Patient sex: M
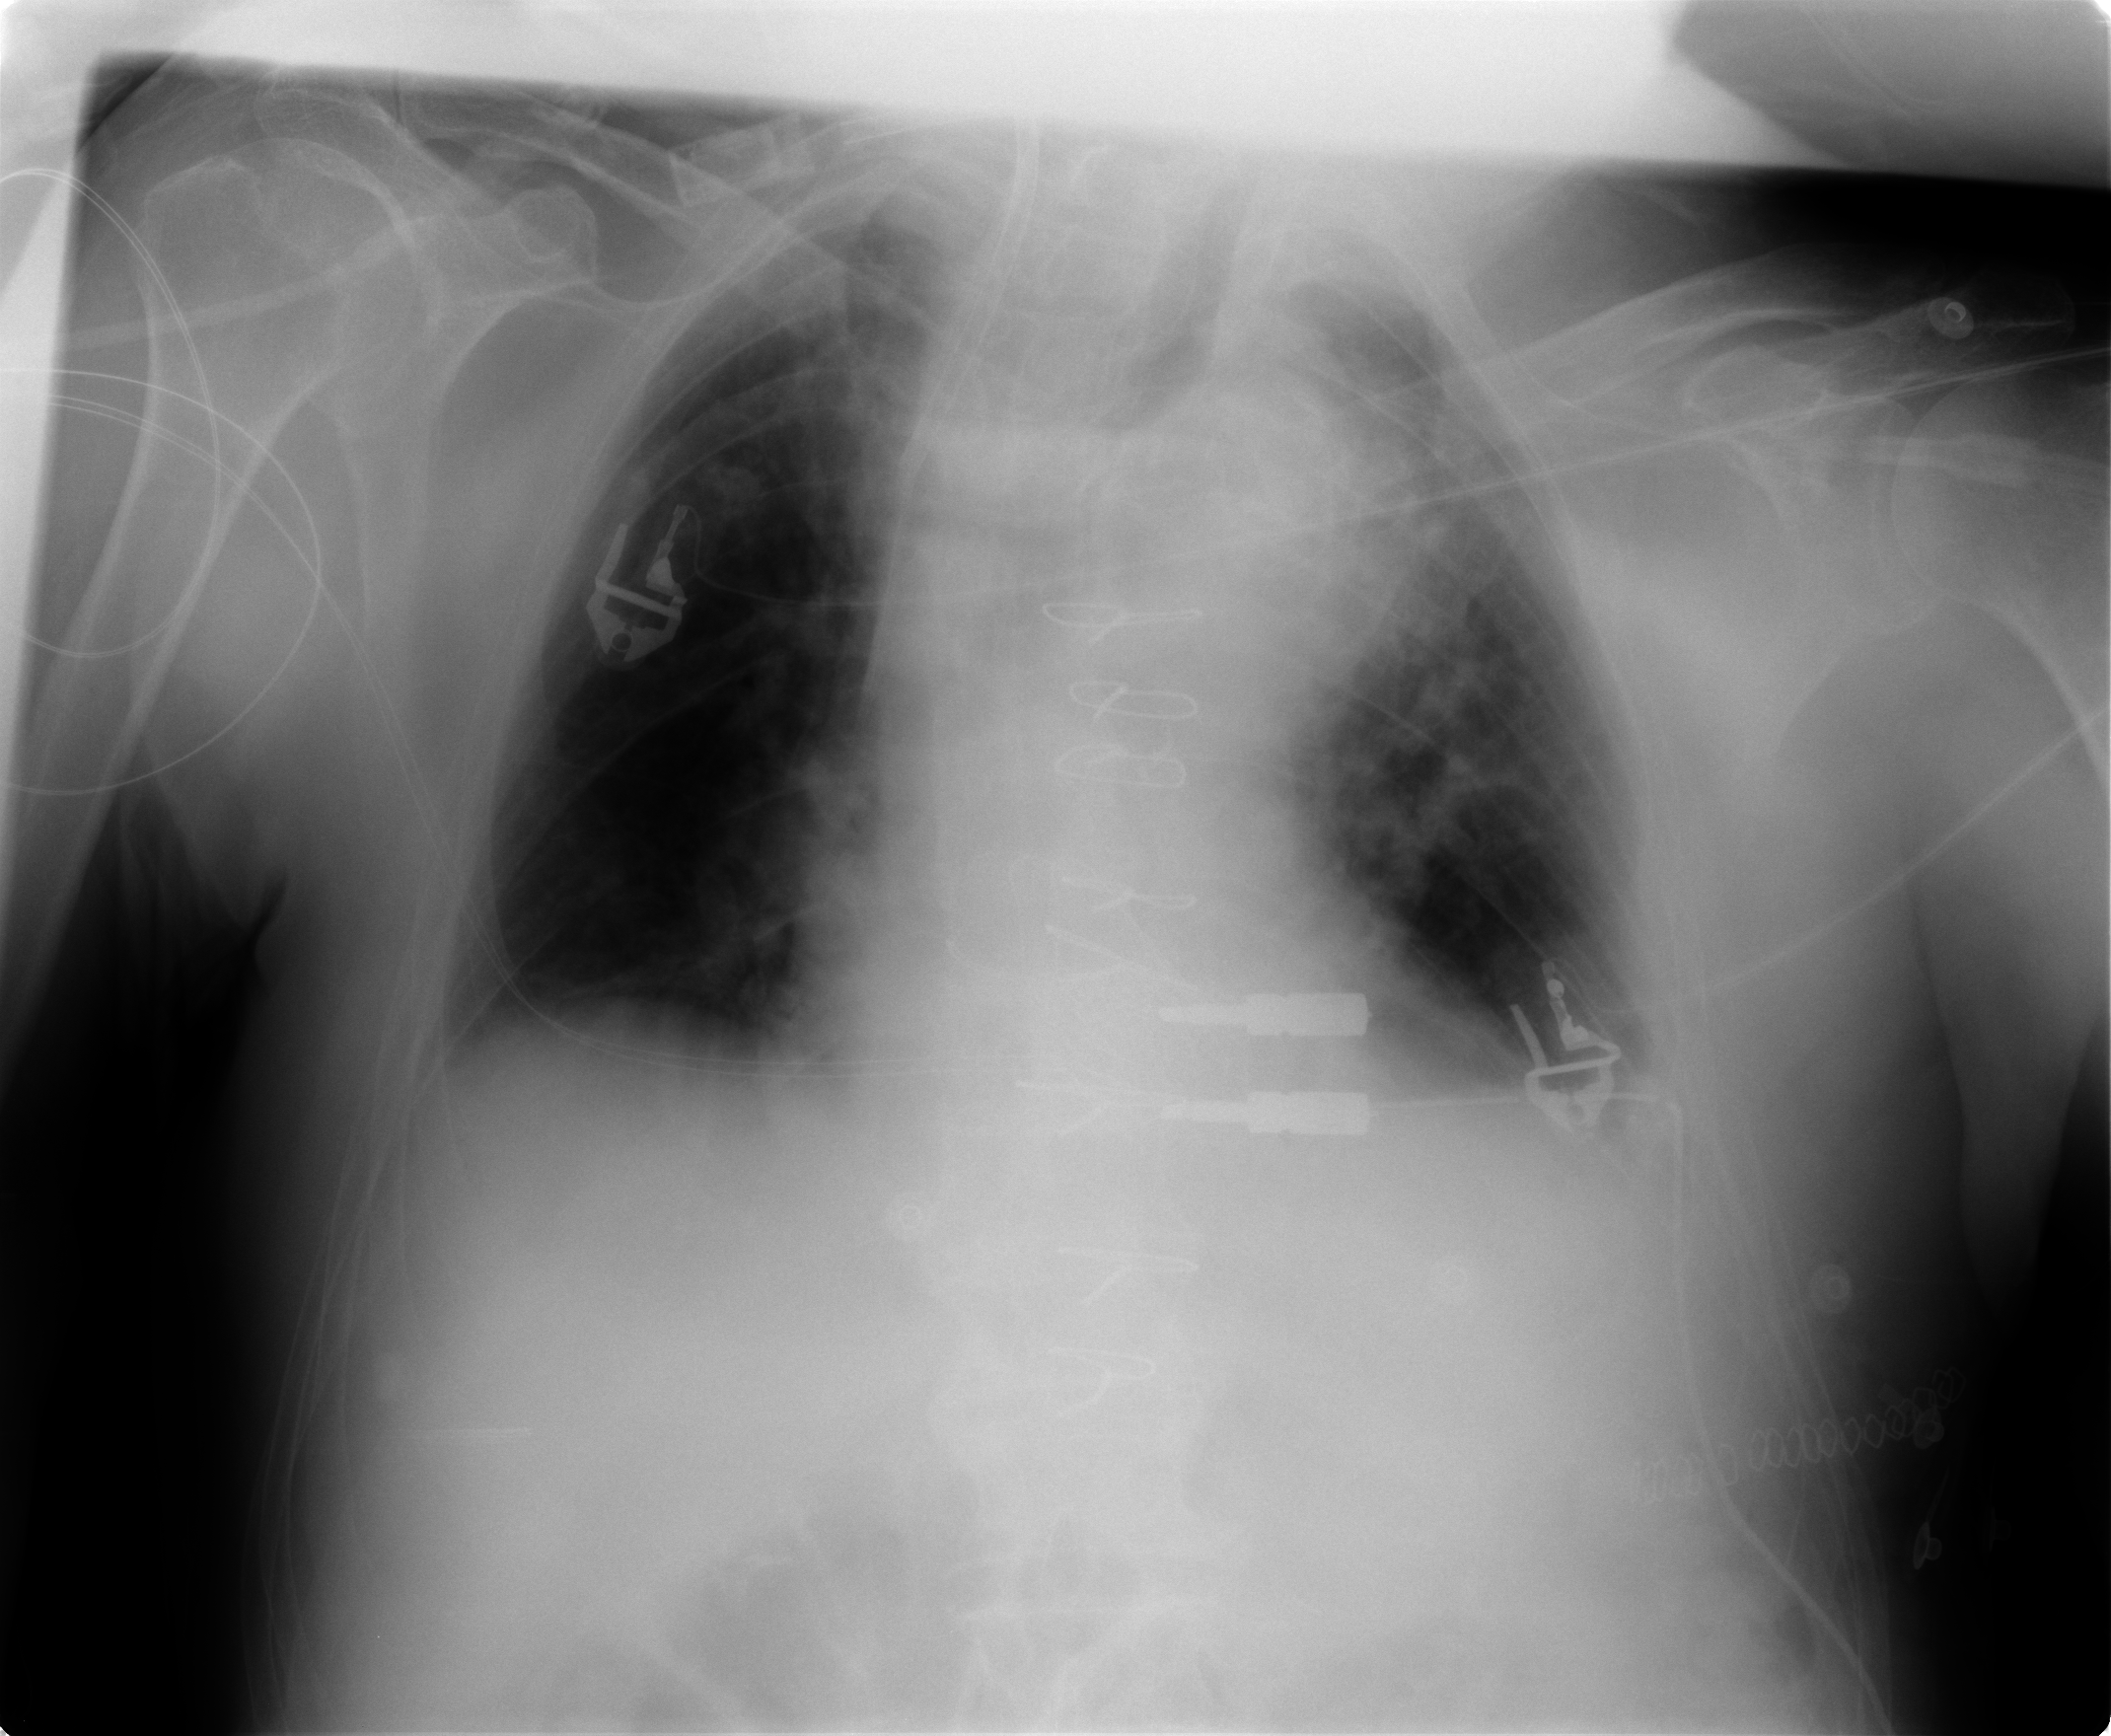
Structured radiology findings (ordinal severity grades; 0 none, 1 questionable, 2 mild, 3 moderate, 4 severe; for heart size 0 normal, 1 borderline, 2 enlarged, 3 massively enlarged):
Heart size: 1
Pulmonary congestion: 0
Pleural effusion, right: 2
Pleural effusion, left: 2
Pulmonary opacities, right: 2
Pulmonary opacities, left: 2
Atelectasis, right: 2
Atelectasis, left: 3